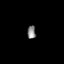
Tissue: lung
Cell type: Endothelial cells
Senescence score: 0.6298
Nuclear area (px): 107
Mean DAPI intensity: 135.551